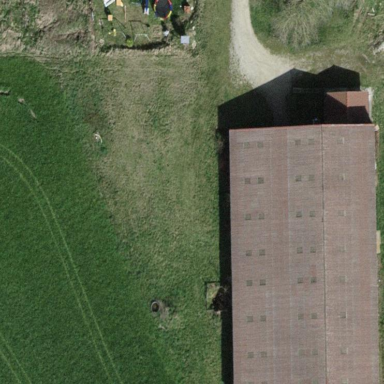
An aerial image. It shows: Farmyard area.